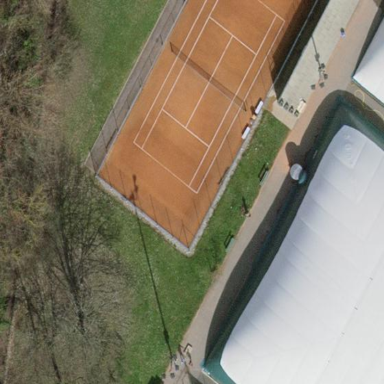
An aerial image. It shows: Tennis court on the leisure land pitch.